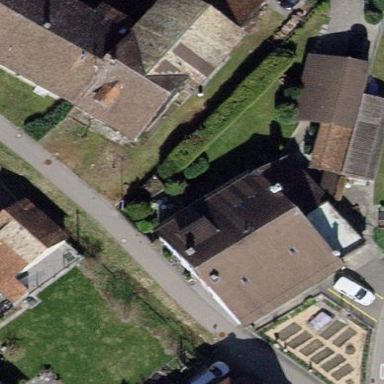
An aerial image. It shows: Building with tile roof.